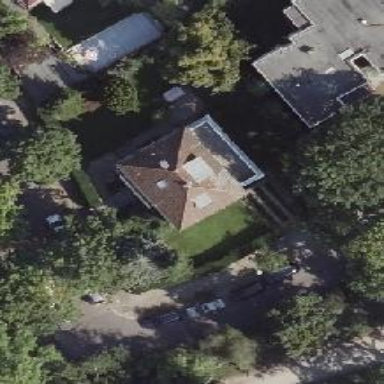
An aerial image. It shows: Detached building with hipped roof.